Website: lowes
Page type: review-order
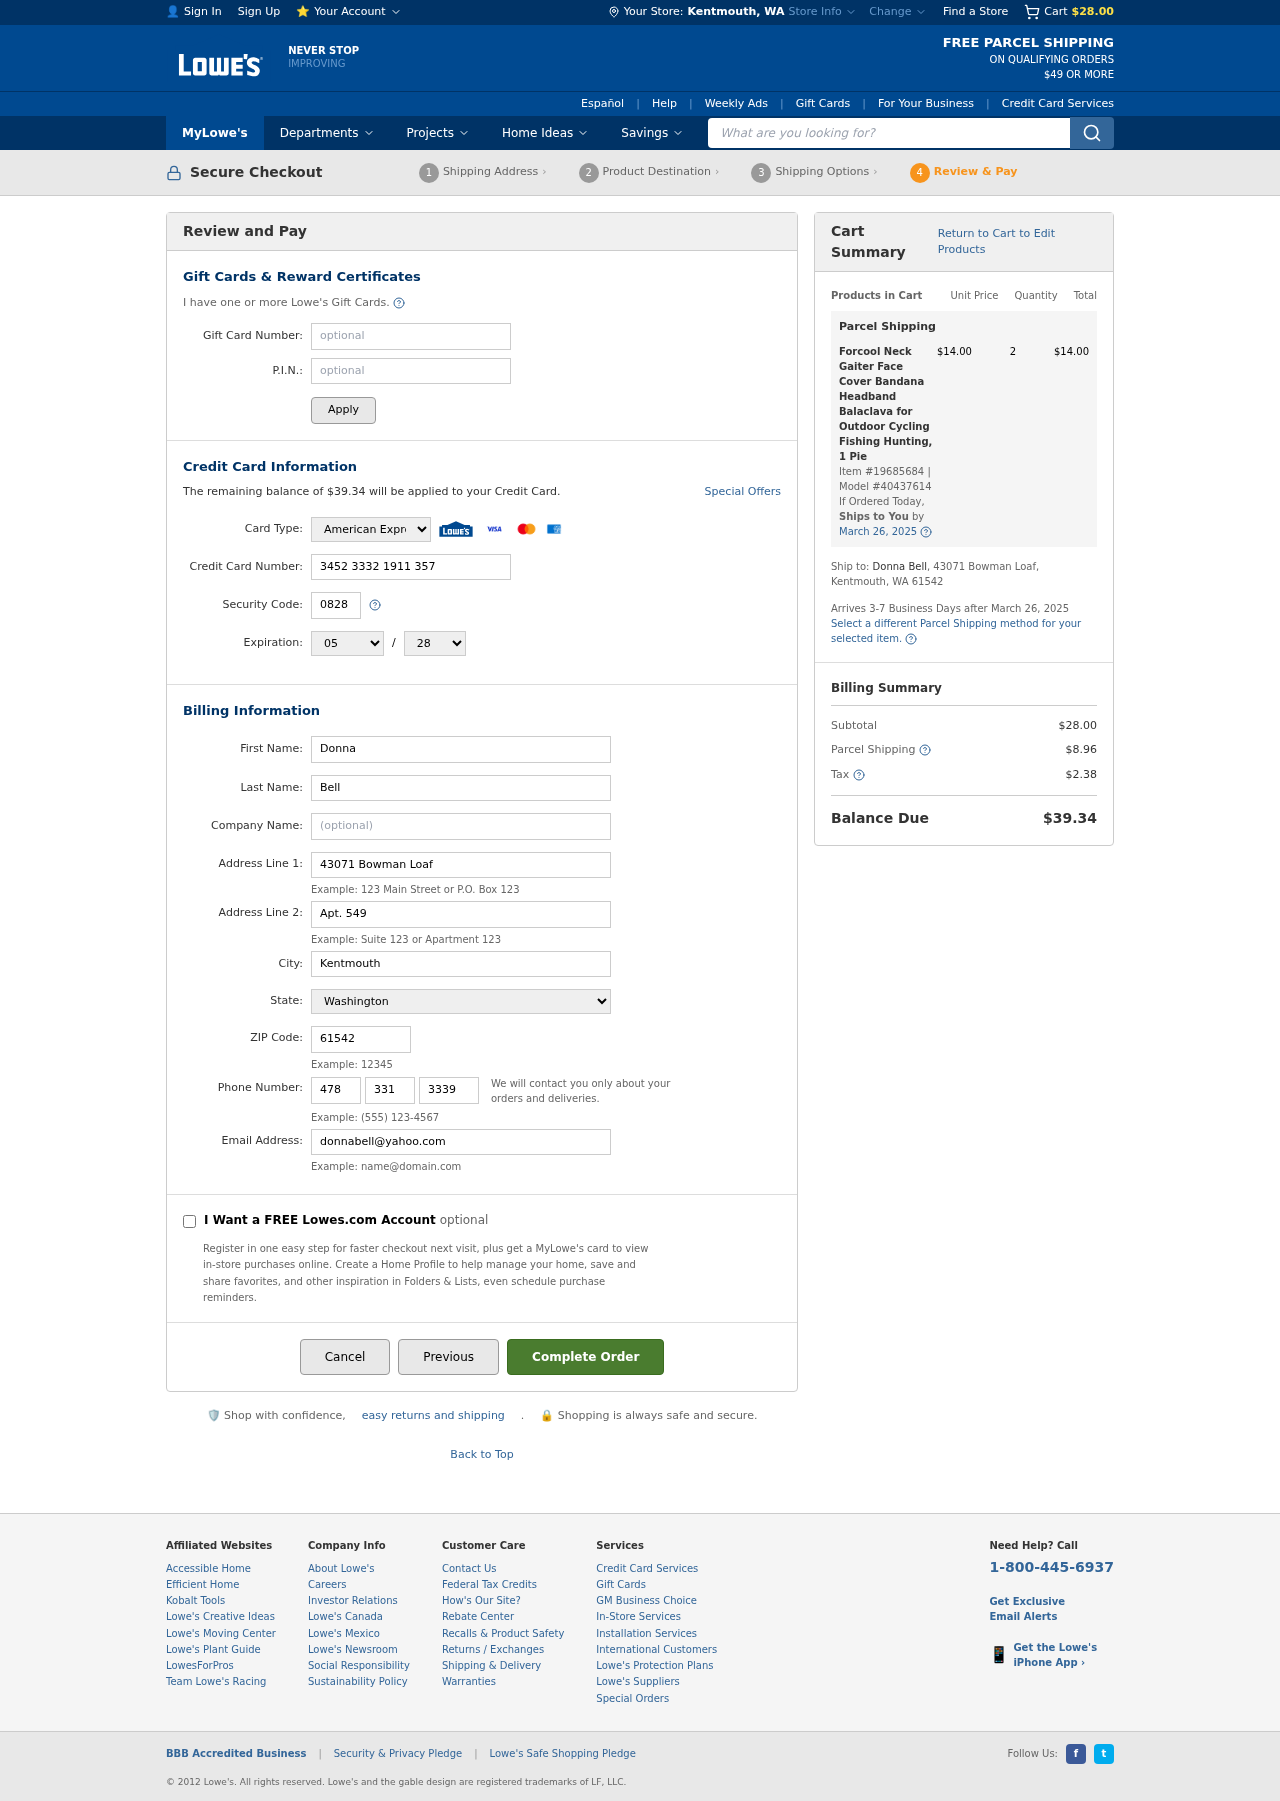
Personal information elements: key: PII_CARD_CVV
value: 0828
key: PII_CARD_EXPIRY_MONTH
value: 05
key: PII_CARD_EXPIRY_YEAR
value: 28
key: PII_CARD_NUMBER
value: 3452 3332 1911 357
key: PII_CARD_TYPE
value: American Express
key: PII_CITY
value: Kentmouth
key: PII_CITY_STATE
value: Kentmouth, WA
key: PII_EMAIL
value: donnabell@yahoo.com
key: PII_FIRSTNAME
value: Donna
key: PII_LASTNAME
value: Bell
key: PII_PHONE_AREA
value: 478
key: PII_PHONE_PREFIX
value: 331
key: PII_PHONE_SUFFIX
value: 3339
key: PII_POSTCODE
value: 61542
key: PII_STATE
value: Washington
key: PII_STREET
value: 43071 Bowman Loaf
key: PII_STREET2
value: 43071 Bowman Loaf
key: PII_STREET2
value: Apt. 549
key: PII_FULLNAME2
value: Donna Bell
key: PII_CITY_STATE_ZIP2
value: Kentmouth, WA 61542
Product elements: key: PRODUCT1_NAME
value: Forcool Neck Gaiter Face Cover Bandana Headband Balaclava for Outdoor Cycling Fishing Hunting, 1 Pie
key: PRODUCT1_PRICE
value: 14
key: PRODUCT1_QUANTITY
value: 2
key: PRODUCT1_ITEM_NUMBER
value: Item #19685684
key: PRODUCT1_MODEL_NUMBER
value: Model #40437614
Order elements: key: ORDER_SUBTOTAL
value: $28.00
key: ORDER_BALANCE_DUE
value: $39.34
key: ORDER_SHIPPING_DATE
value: March 26, 2025
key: ORDER_ITEM_TOTAL
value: $14.00
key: ORDER_SHIPPING_DATE2
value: March 26, 2025
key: ORDER_SHIPPING_COST
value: $8.96
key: ORDER_TAX
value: $2.38
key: ORDER_TOTAL
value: $39.34
Search elements: key: HEADER_SEARCH
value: What are you looking for?